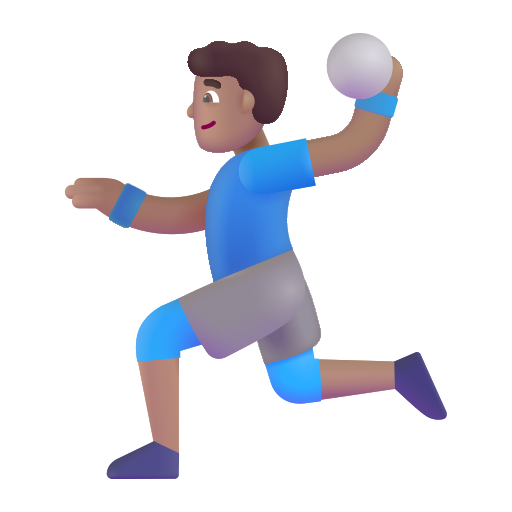
man playing handball color